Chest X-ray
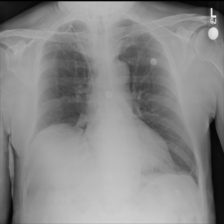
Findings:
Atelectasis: negative
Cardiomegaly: negative
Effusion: negative
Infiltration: negative
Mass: negative
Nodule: negative
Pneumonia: negative
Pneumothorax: negative
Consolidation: negative
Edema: negative
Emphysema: negative
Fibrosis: negative
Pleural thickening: negative
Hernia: negative